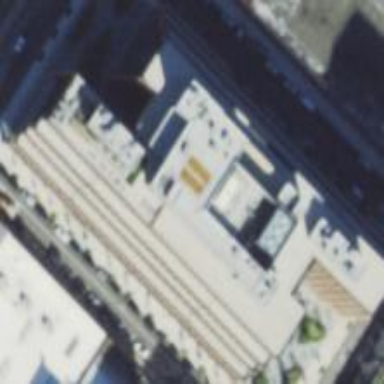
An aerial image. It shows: Commercial building.